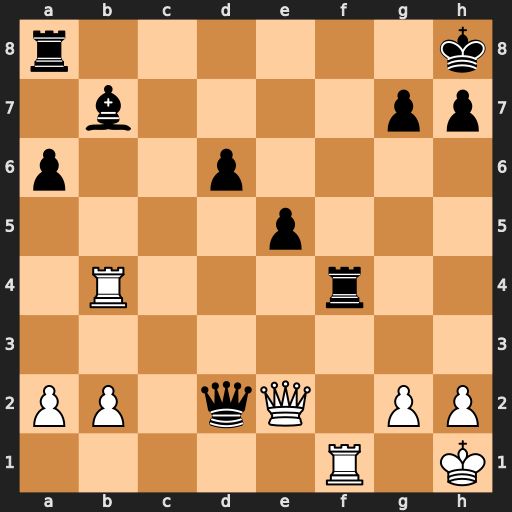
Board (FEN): r6k/1b4pp/p2p4/4p3/1R3r2/8/PP1qQ1PP/5R1K
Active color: w
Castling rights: -
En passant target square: -
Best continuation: Rbxf4 Qxf4 Rxf4